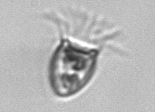
Label: Balanion